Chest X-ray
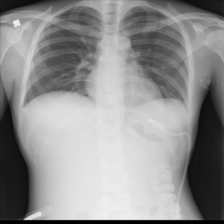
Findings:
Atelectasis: negative
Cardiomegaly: negative
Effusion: negative
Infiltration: negative
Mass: negative
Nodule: negative
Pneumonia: negative
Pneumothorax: negative
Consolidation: negative
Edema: negative
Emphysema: negative
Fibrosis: negative
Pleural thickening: negative
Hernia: negative